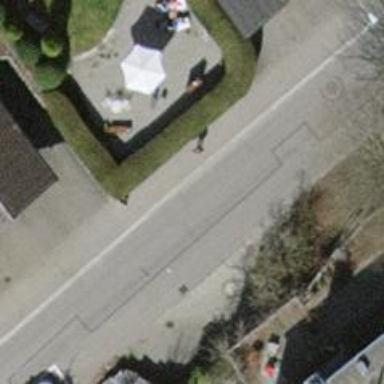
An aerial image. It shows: Sidewalk.